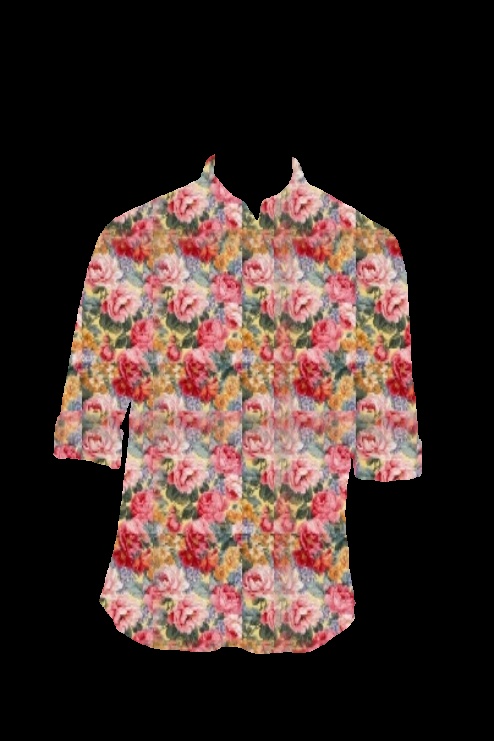
pink multi floral print button up tee